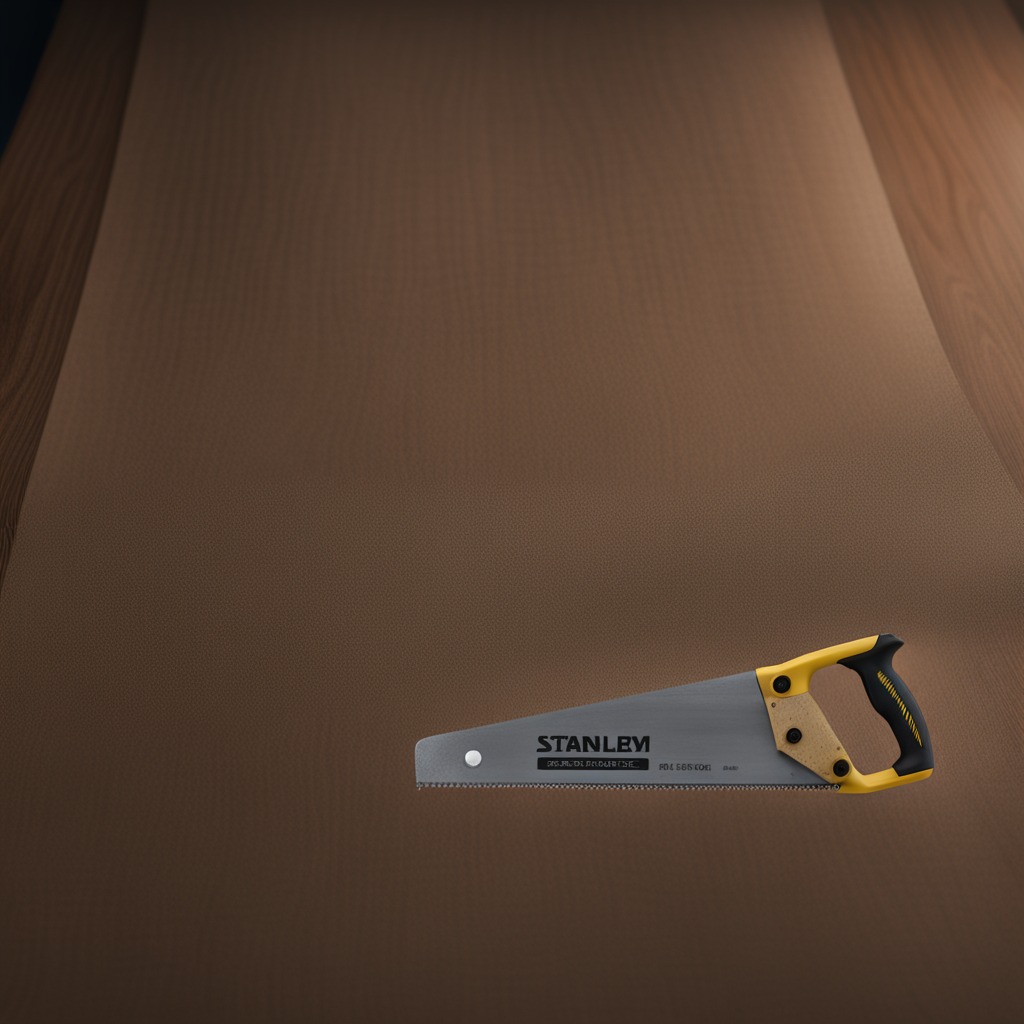
A handheld metal saw is lying on a wooden table inside a workshop at night with soft shadows beneath the cloth.